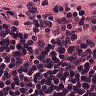
Metastatic tissue present: no